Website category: phone
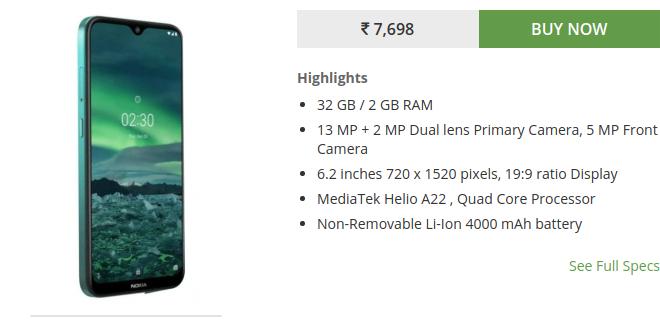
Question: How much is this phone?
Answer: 7,698

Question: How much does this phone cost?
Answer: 7,698

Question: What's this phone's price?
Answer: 7,698

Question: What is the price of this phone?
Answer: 7,698

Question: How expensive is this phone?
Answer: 7,698

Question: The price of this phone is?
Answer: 7,698

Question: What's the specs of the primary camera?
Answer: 13 MP + 2 MP Dual lens Primary Camera

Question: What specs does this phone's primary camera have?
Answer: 13 MP + 2 MP Dual lens Primary Camera

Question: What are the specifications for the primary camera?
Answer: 13 MP + 2 MP Dual lens Primary Camera

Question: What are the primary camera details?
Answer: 13 MP + 2 MP Dual lens Primary Camera

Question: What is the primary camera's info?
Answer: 13 MP + 2 MP Dual lens Primary Camera

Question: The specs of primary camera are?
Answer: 13 MP + 2 MP Dual lens Primary Camera

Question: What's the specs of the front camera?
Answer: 5 MP Front Camera

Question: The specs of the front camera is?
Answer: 5 MP Front Camera

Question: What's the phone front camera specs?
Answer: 5 MP Front Camera

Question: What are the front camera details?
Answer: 5 MP Front Camera

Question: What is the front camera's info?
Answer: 5 MP Front Camera

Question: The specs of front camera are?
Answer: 5 MP Front Camera

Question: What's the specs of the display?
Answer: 6.2 inches 720 x 1520 pixels, 19:9 ratio Display

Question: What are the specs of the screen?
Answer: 6.2 inches 720 x 1520 pixels, 19:9 ratio Display

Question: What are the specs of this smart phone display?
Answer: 6.2 inches 720 x 1520 pixels, 19:9 ratio Display

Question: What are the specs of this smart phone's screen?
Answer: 6.2 inches 720 x 1520 pixels, 19:9 ratio Display

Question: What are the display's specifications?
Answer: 6.2 inches 720 x 1520 pixels, 19:9 ratio Display

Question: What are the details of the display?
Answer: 6.2 inches 720 x 1520 pixels, 19:9 ratio Display

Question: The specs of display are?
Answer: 6.2 inches 720 x 1520 pixels, 19:9 ratio Display

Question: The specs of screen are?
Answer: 6.2 inches 720 x 1520 pixels, 19:9 ratio Display

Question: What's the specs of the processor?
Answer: MediaTek Helio A22 , Quad Core Processor

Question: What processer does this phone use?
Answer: MediaTek Helio A22 , Quad Core Processor

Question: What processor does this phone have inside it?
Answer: MediaTek Helio A22 , Quad Core Processor

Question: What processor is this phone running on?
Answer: MediaTek Helio A22 , Quad Core Processor

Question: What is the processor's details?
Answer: MediaTek Helio A22 , Quad Core Processor

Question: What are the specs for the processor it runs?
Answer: MediaTek Helio A22 , Quad Core Processor

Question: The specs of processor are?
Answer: MediaTek Helio A22 , Quad Core Processor

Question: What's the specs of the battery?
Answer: Non-Removable Li-Ion 4000 mAh battery

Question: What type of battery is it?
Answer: Non-Removable Li-Ion 4000 mAh battery

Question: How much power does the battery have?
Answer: Non-Removable Li-Ion 4000 mAh battery

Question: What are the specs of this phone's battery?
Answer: Non-Removable Li-Ion 4000 mAh battery

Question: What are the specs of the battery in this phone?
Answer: Non-Removable Li-Ion 4000 mAh battery

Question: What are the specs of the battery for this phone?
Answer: Non-Removable Li-Ion 4000 mAh battery

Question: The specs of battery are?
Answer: Non-Removable Li-Ion 4000 mAh battery